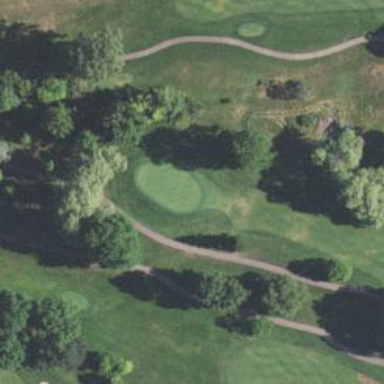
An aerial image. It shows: View of golf hole.